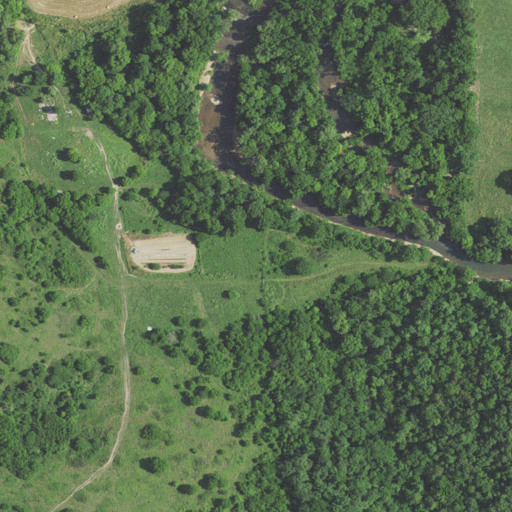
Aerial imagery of valley in Missouri named Mill Hollow containing deciduous forest, pasture, mixed forest, woody wetlands, and open development